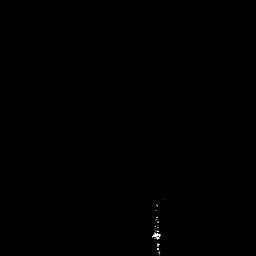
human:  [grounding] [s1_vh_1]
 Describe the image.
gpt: In the satellite image, there is  <ref>1 medium ship </ref> <box>[[58, 83, 64, 97, 0]]</box> located at bottom.